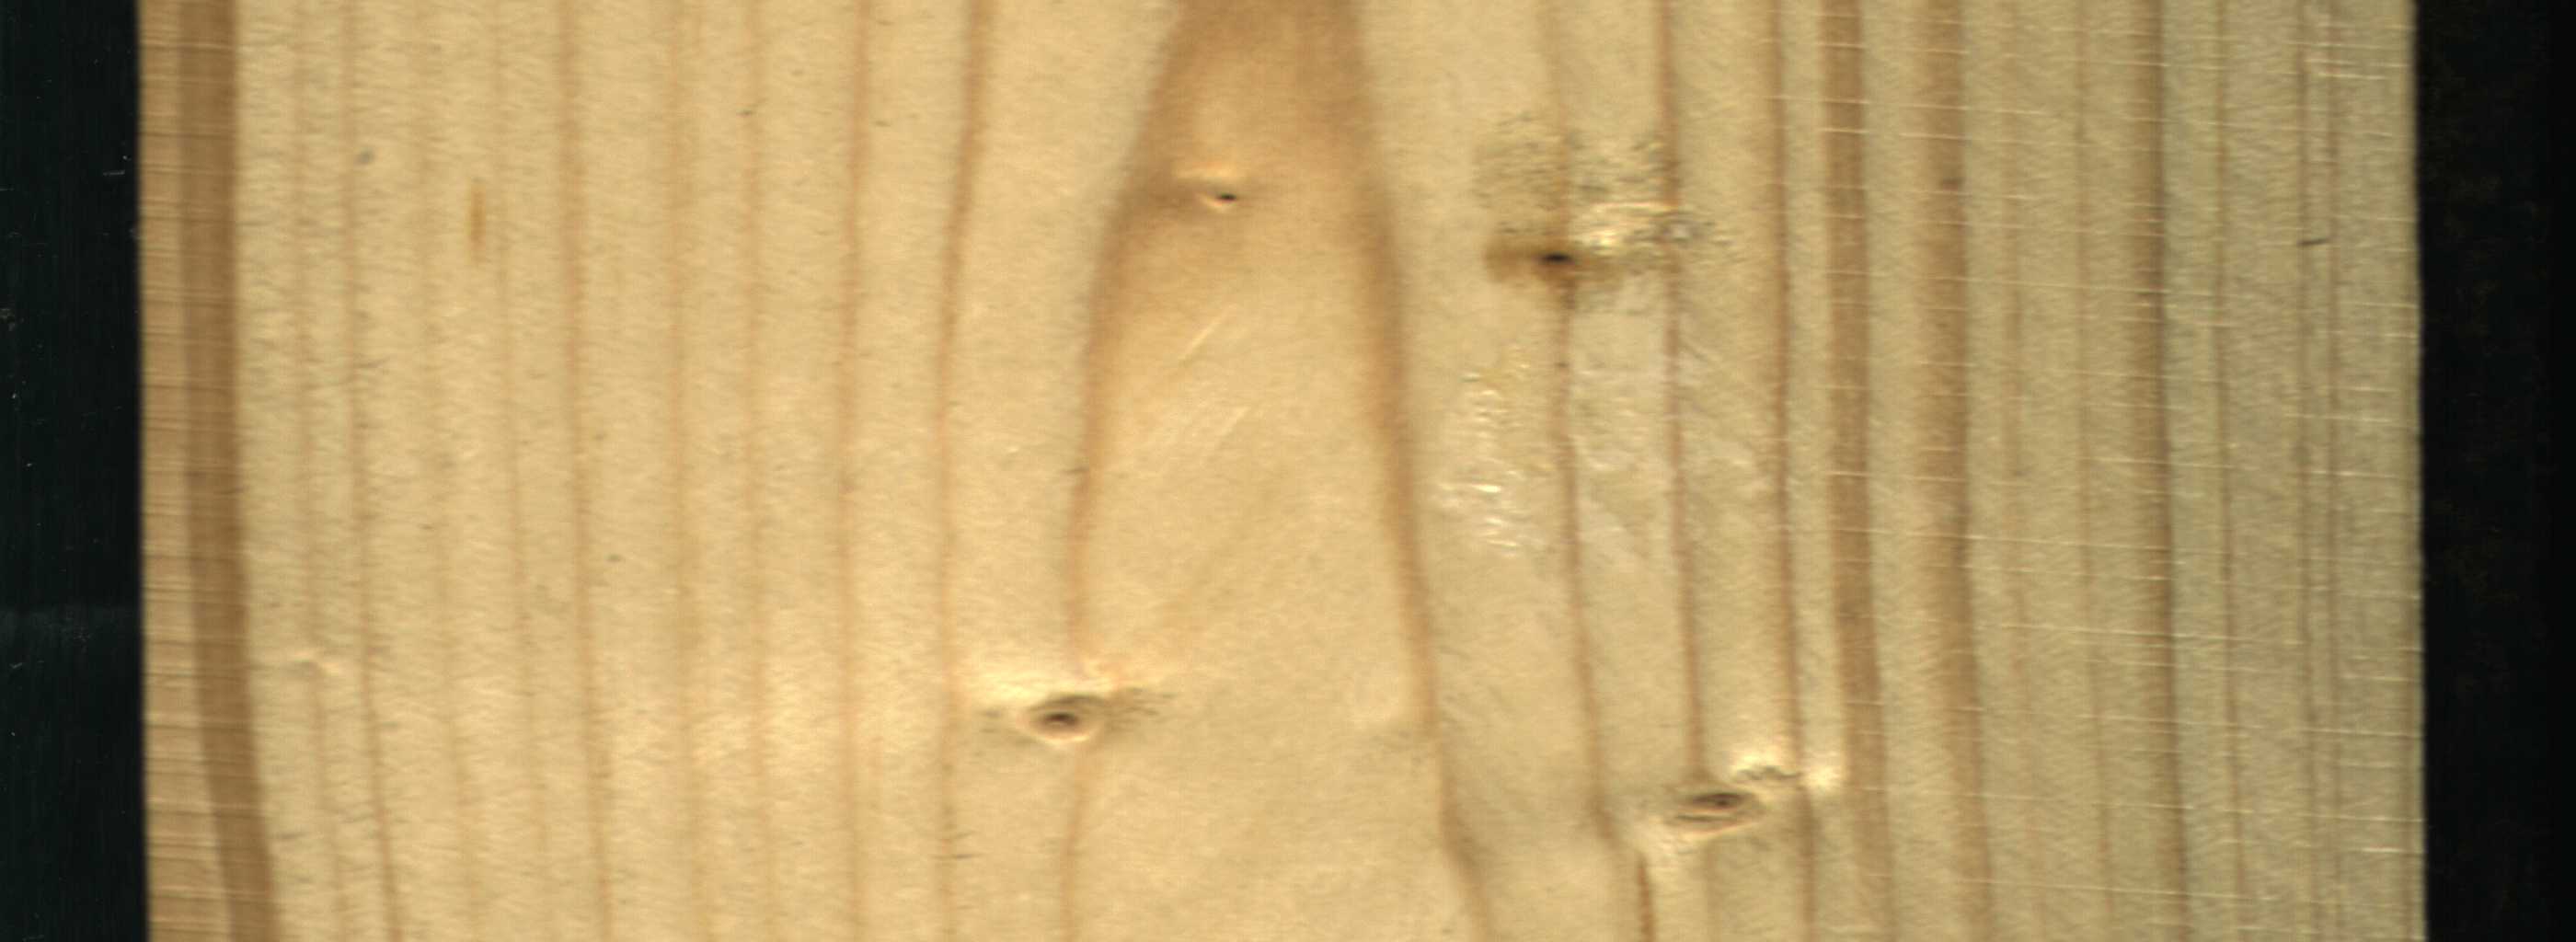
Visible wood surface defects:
Live_Knot
Live_Knot